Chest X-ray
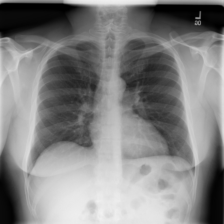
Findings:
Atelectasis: negative
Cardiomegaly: negative
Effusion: negative
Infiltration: negative
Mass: negative
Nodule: negative
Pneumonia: negative
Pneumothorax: negative
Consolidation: negative
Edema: negative
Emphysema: negative
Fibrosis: negative
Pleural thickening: negative
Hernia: negative